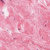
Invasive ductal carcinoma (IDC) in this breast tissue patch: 0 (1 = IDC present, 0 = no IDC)